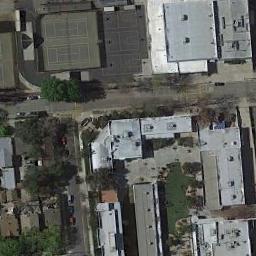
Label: tennis_court